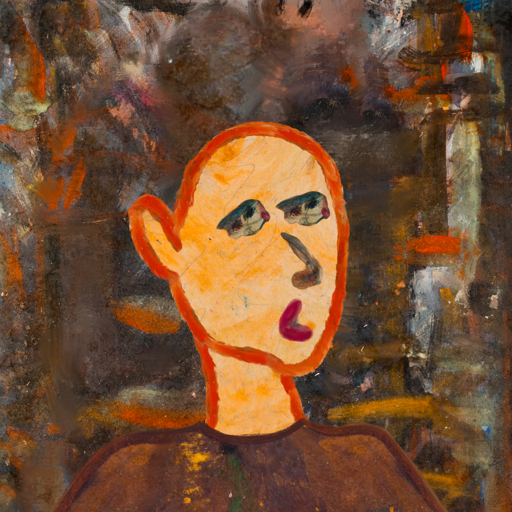
Background: GypsyQueen, Head And Neck Side: Experience, Face Side: Pipe, Bust: Comrade, Hair Side: Blank, Head Accessory: Blank, Second Necklace: Blank, Necklace: Blank, Baby: Blank